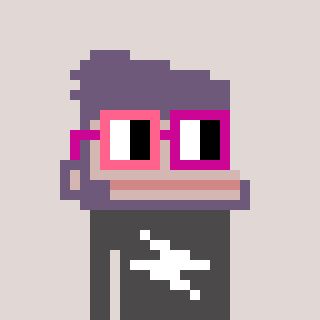
a pixel art character with square pink and red glasses, a ape-shaped head and a grayscale-colored body on a warm background